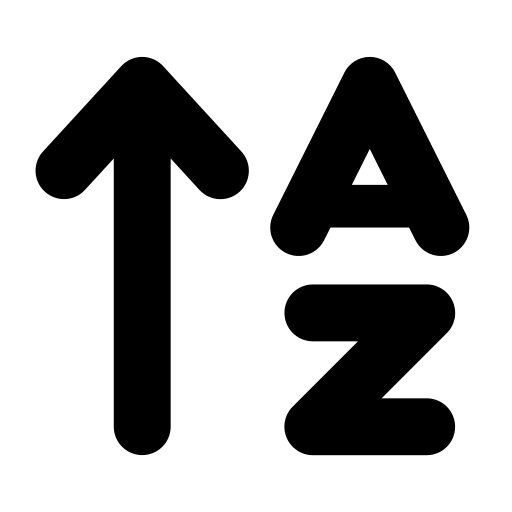
Tags: icon, FontAwesome, fa-icon, solid, arrow, up, a, z